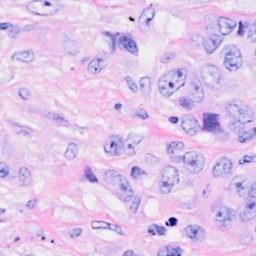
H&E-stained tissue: Breast